Question: I would like to join these two tables by the locationID which is a primary key in the holiday table and select rows from the whole joined table

i would like a select all query, where you can select rows from both tables which match if you perform the result set operation.
How would you do this?
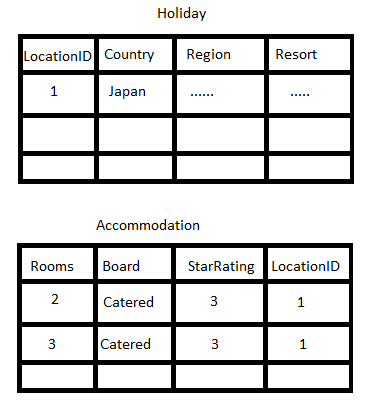
Answer: '''
SELECT a.*, b.*
FROM Accomodation a
INNER JOIN Holiday b
ON a.LocationID = b.LocationID
'''
To further gain more knowledge about joins, kindly visit the link below:
- <URL>